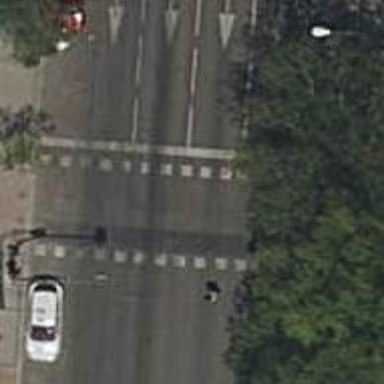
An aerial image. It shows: Road crossing with traffic signals.